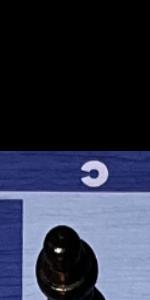
Label: Empty